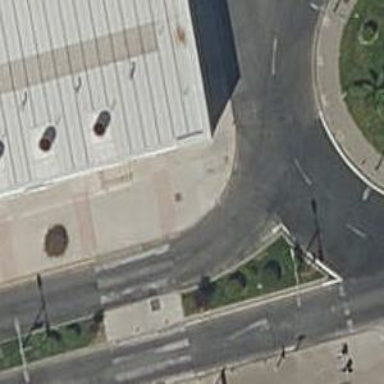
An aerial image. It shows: Sidewalk along the footway.